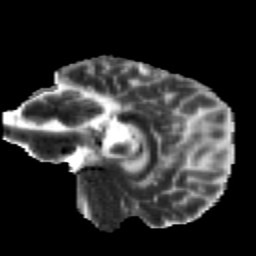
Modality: MD
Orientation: sagittal
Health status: healthy
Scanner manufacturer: siemens
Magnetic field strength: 3 T
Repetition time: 12 s
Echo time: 0.092 s